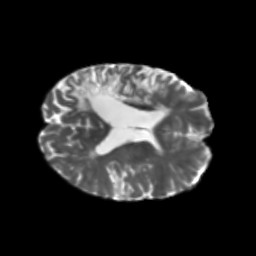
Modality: T2w
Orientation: axial
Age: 69
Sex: female
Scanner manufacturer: siemens
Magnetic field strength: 3 T
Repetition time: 5.25 s
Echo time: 0.08 s